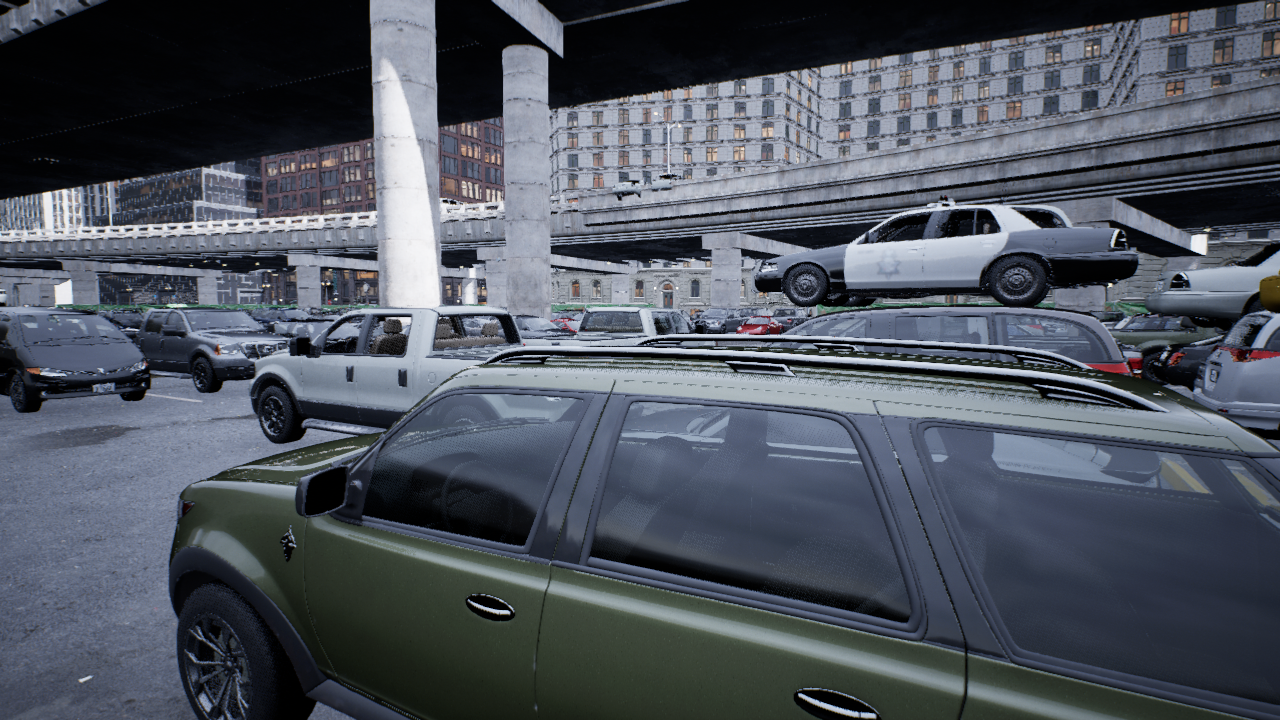
Venue: arterial
Lighting: overcast
Vehicle rig: pickup